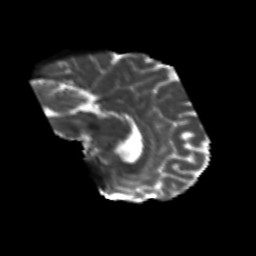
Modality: T2w
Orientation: sagittal
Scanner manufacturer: siemens
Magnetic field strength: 3 T
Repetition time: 6.8 s
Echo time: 0.093 s